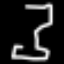
Label: hourglass